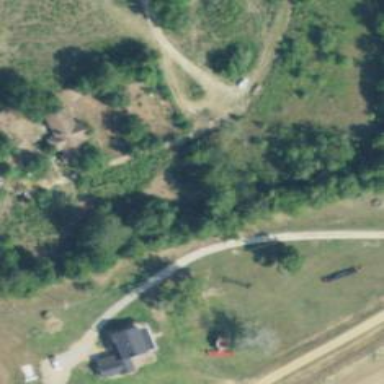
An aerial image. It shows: Driveway leading to service road.